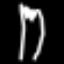
Label: fork